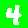
Digit: 4